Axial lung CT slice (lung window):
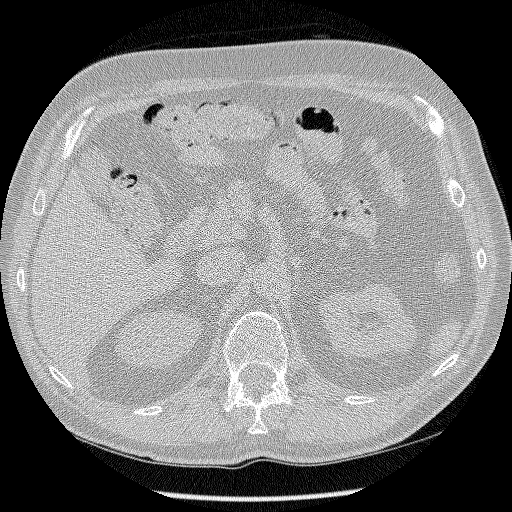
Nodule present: no